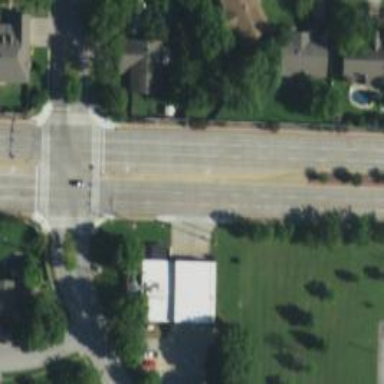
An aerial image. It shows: Crossing road.